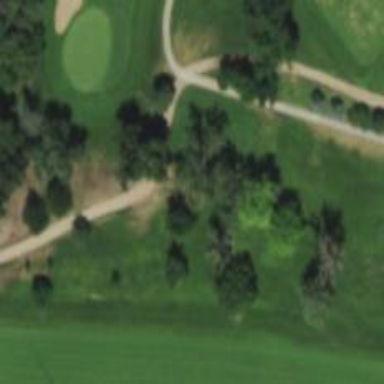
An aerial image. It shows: Well-maintained track that is suitable for golf cartpath.